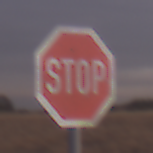
Verkehrszeichen: Stop
Umgebung: Outdoor, Nature
Tageszeit: SunriseSunset
Wetter: PartlyCloudy
Licht: Natural
Jahreszeit: NotSpecified
Kontrast: LowContrast